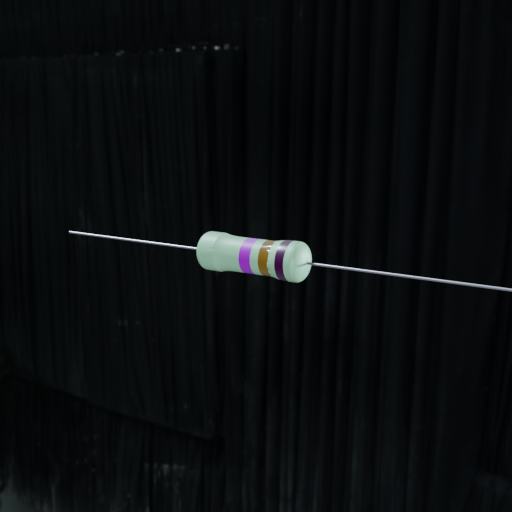
Resistor colour bands (in order): violet, brown, black